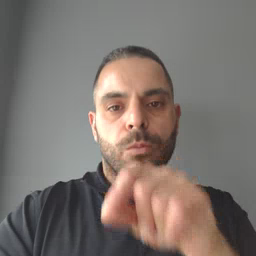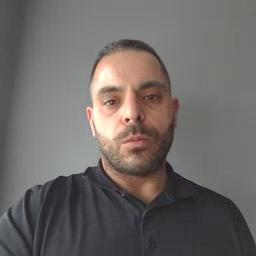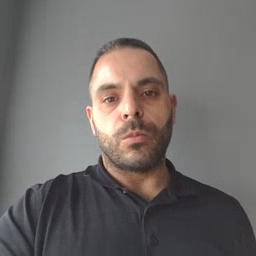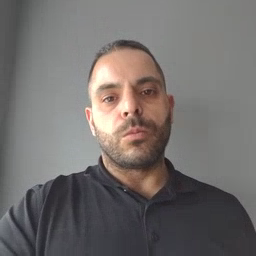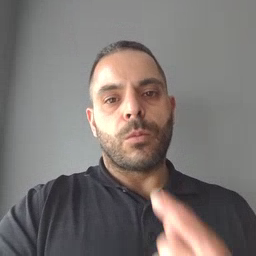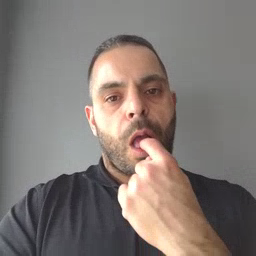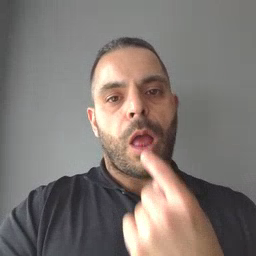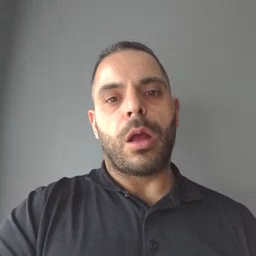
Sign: tongue